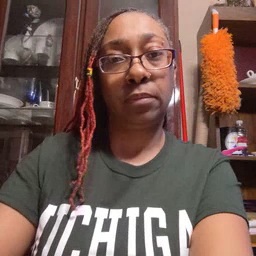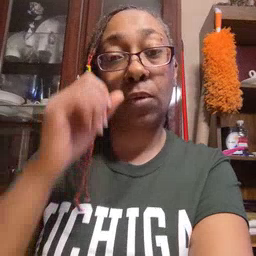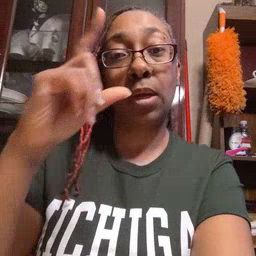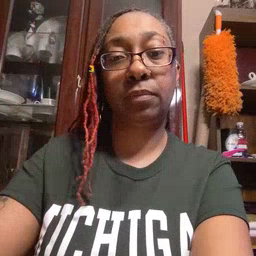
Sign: wake